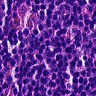
Metastatic tissue present: no